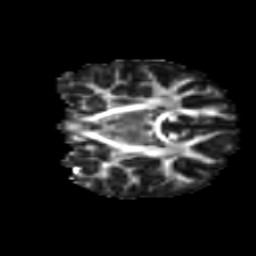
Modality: FA
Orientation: coronal
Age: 9
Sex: male
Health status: ill
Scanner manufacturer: ge
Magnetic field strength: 3 T
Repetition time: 6.752 s
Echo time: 0.079 s